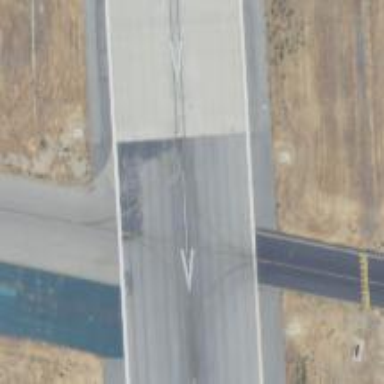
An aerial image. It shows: Image of taxiway at airport.